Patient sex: F
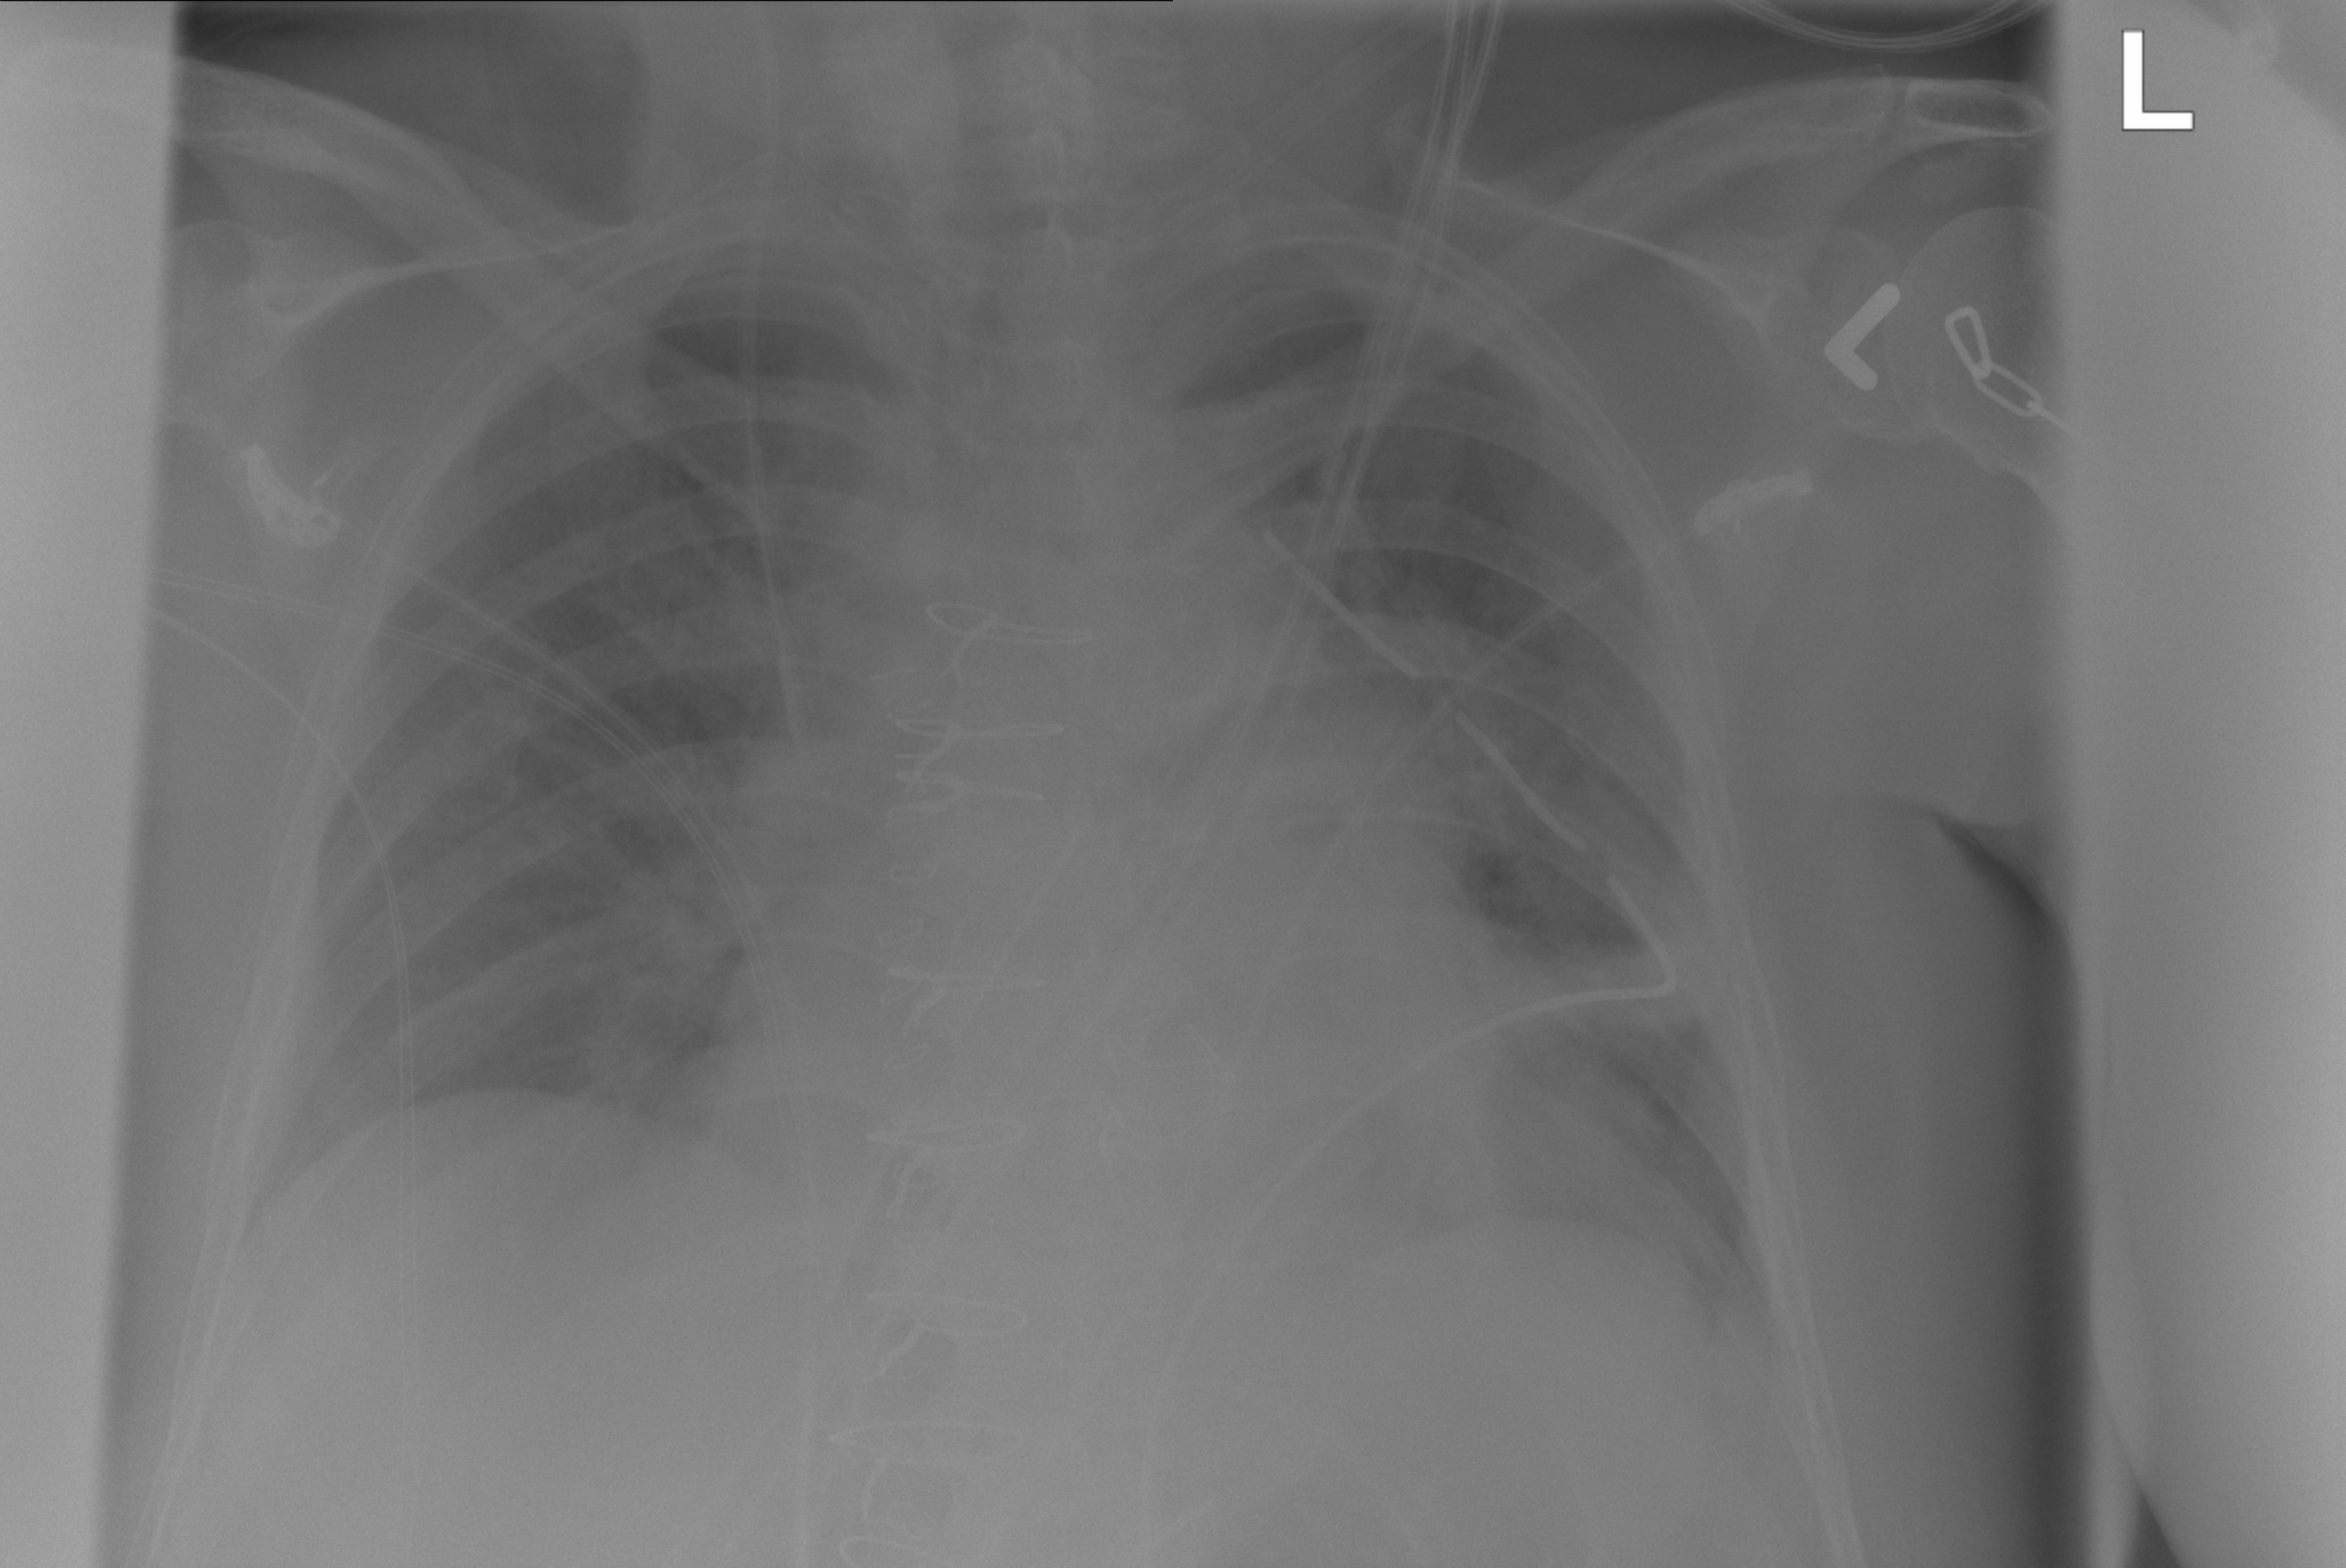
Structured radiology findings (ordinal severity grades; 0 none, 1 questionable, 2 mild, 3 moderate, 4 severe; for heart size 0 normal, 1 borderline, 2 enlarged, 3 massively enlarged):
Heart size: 2
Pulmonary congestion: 2
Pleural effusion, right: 0
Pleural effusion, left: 0
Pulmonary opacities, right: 0
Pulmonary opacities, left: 0
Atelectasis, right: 2
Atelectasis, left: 2